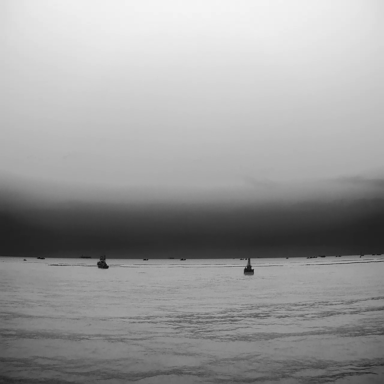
There are 14 bulk_carriers in the infrared image.